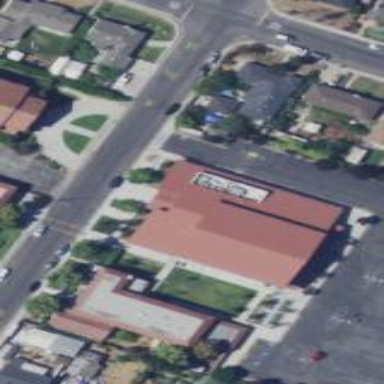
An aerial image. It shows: Parish hall serving as community center in building.